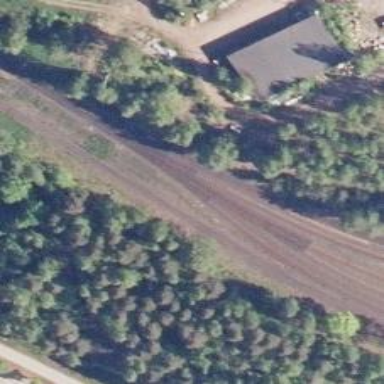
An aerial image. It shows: Railway spur service.